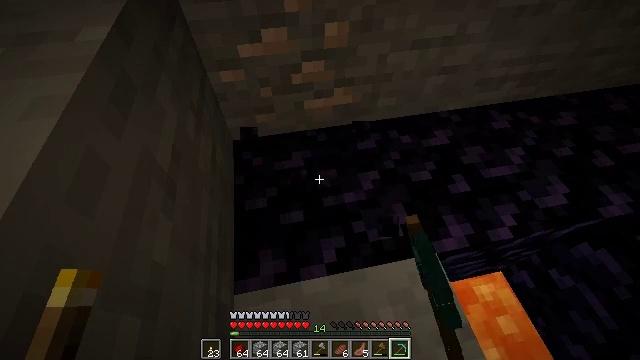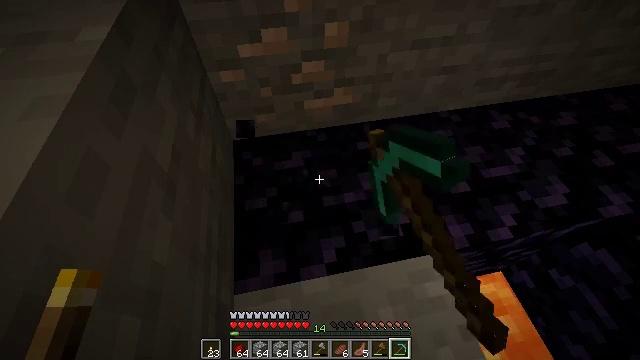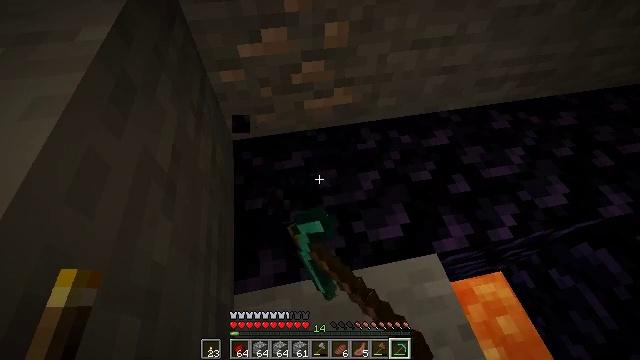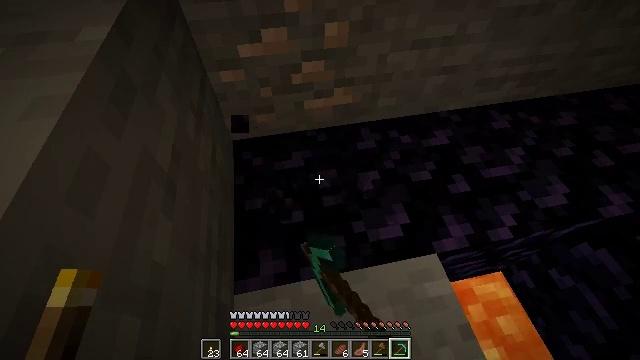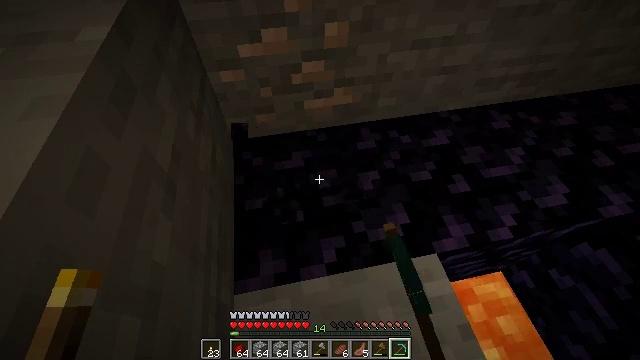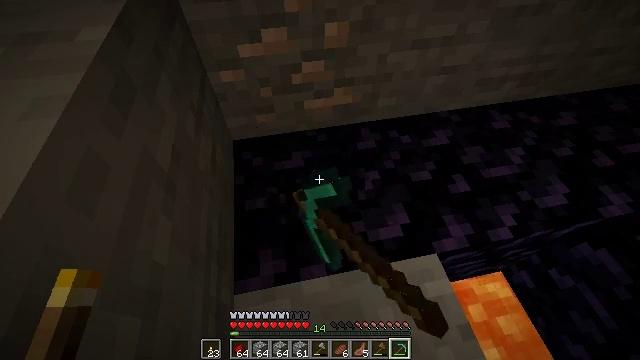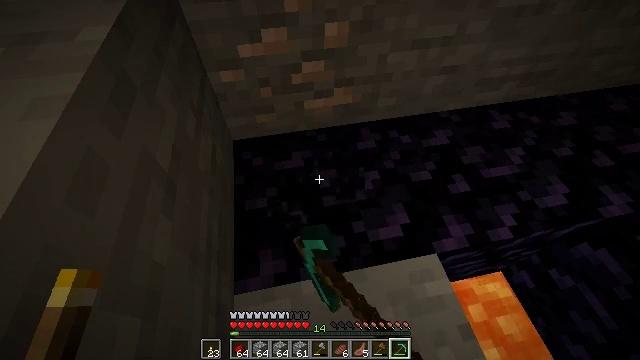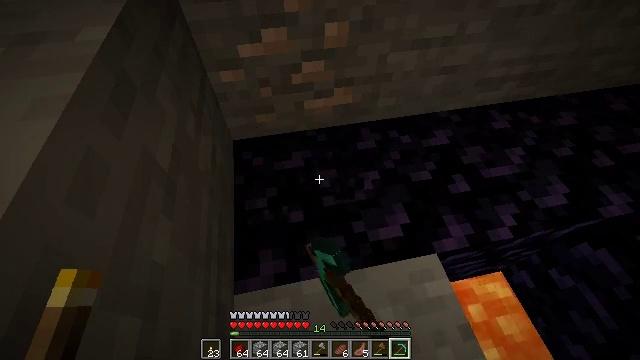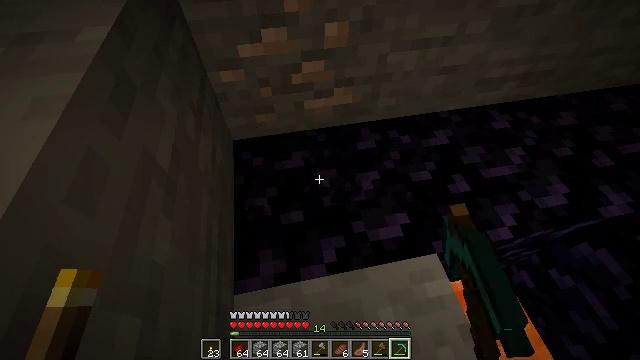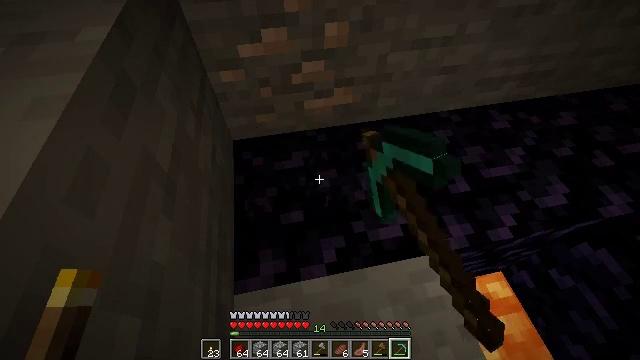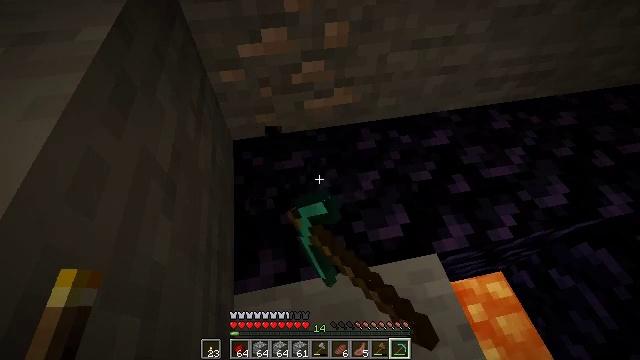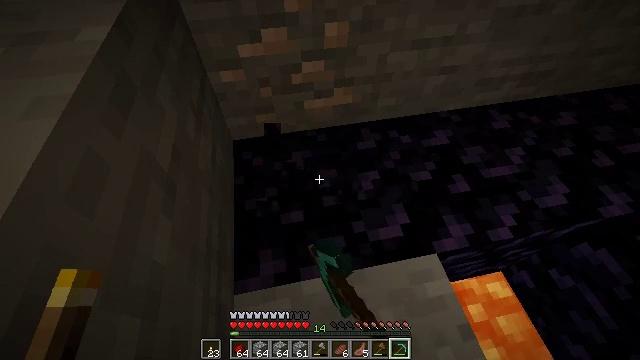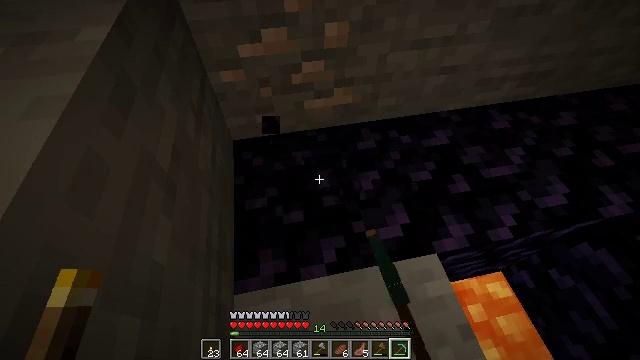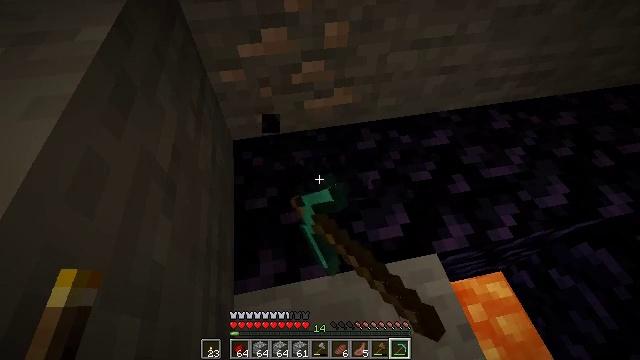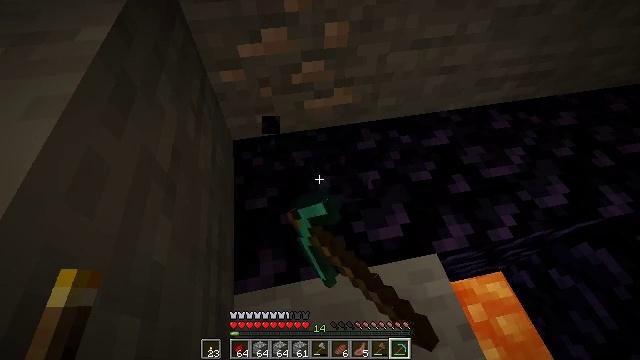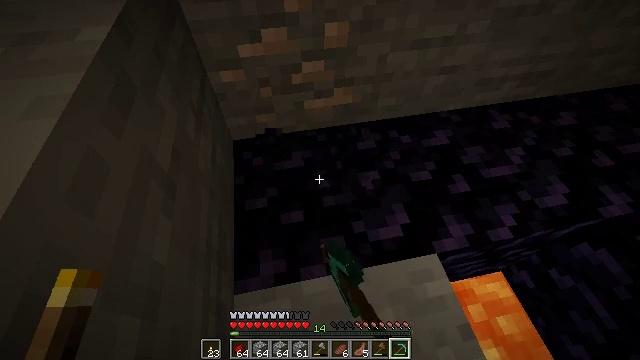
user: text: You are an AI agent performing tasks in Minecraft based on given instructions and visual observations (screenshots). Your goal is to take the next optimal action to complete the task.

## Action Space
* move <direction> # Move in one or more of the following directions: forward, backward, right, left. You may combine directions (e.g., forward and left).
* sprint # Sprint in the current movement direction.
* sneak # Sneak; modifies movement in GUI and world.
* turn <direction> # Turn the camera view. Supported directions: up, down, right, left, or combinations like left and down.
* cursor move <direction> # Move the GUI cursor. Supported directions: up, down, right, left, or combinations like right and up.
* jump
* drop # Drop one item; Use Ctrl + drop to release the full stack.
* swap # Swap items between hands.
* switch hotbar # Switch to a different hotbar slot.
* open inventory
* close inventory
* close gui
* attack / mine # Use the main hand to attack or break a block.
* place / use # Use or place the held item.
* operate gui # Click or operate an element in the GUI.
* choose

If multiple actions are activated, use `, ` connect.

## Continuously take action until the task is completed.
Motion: motion action
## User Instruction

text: Harvest obsidian for portal building.
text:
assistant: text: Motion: sneak, attack / mine
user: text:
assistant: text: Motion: sneak, attack / mine
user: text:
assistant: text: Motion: sneak, attack / mine
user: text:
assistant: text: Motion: sneak, attack / mine
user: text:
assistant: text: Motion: sneak, attack / mine
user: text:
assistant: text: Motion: sneak, attack / mine
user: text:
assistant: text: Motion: sneak, attack / mine
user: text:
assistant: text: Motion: sneak, attack / mine
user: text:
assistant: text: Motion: sneak, attack / mine
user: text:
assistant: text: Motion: sneak, attack / mine
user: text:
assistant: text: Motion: sneak, attack / mine
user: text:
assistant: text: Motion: sneak, attack / mine
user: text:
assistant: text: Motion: sneak, attack / mine
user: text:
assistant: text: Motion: sneak, attack / mine
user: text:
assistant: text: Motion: sneak, attack / mine
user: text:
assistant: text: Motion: sneak, attack / mine
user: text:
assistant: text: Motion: sneak, attack / mine
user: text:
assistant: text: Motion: sneak, attack / mine
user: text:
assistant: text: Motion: sneak, attack / mine
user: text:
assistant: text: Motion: sneak, attack / mine
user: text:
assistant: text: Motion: sneak, attack / mine
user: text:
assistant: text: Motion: sneak, attack / mine
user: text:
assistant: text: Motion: sneak, attack / mine
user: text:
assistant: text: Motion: sneak, attack / mine
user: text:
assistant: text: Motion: sneak, attack / mine
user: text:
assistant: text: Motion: sneak, attack / mine
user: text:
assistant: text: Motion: sneak, attack / mine
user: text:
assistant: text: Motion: sneak, attack / mine
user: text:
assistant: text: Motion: sneak, attack / mine
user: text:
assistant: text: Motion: sneak, attack / mine